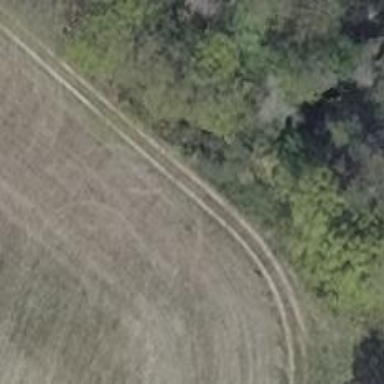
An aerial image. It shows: Dirt track with grade5 tracktype.